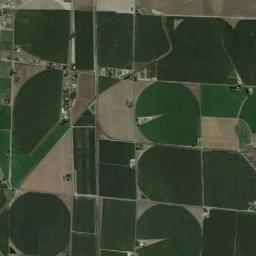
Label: circular_farmland